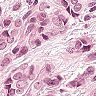
Metastatic tissue present: yes